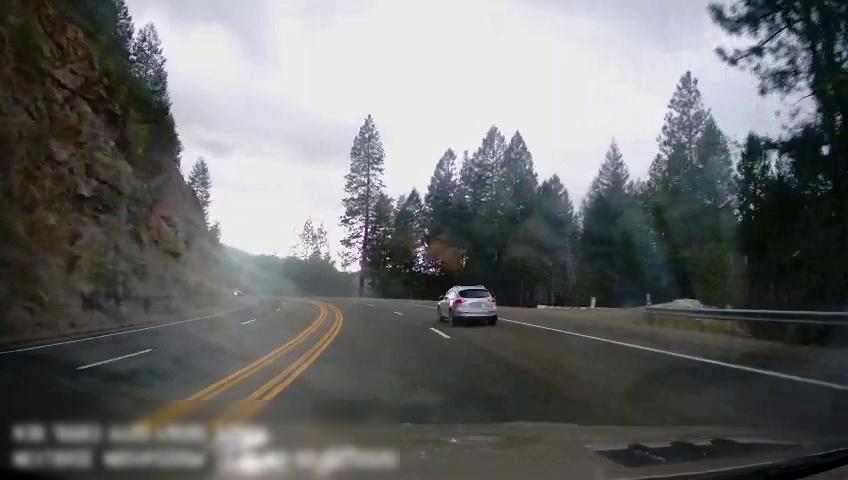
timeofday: Day
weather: Cloudy
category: Drivable Space
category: Vehicles | Car
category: Vehicles | Truck
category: Lanes | Alternate Lane
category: Lanes | Alternate Lane
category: Lanes | Alternate Lane
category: Lanes | Current Lane
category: Lanes | Current Lane
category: Lanes | Alternate Lane